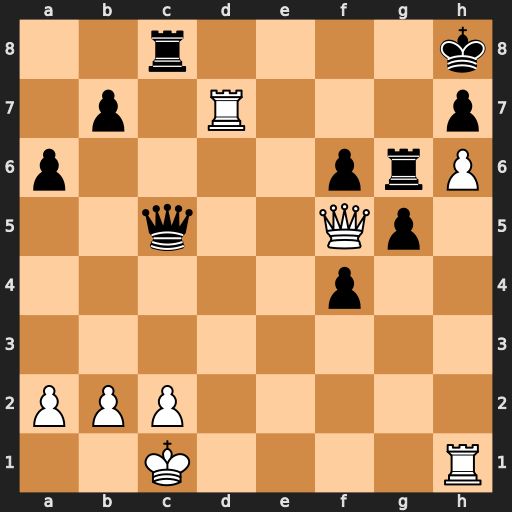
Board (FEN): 2r4k/1p1R3p/p4prP/2q2Qp1/5p2/8/PPP5/2K4R
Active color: w
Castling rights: -
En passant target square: -
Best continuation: Rd8+ Rxd8 Qxc5